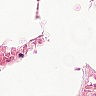
Metastatic tissue present: no